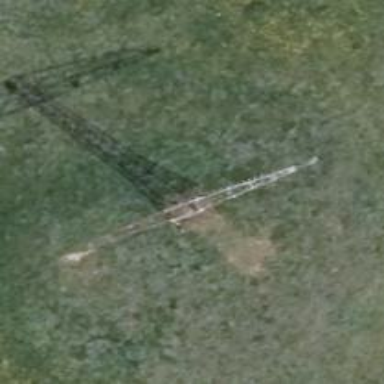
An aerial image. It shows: Historic power tower mast.